Буфер — это амортизирующее устройство, используемое для уменьшения последствий столкновения между транспортными средствами. На рисунке показана упрощённая схема широко распространённого фрикционного буфера. $N$ — пружинная коробка. $C$ и $D$ — два идентичных клина с трапециевидным сечением, расположенные симметрично сверху и снизу. Их левые и правые концы соприкасаются с пластинами $P$ и $Q$ соответственно. Угол между наклонной плоскостью клина и горизонталью равен $\alpha$. $A$ – пружина жёсткостью $k_1$, прикреплённая к $C$ и $D$. $B$ – пружина жёсткостью $k_2$, прикреплённая к $Q$ и внутренней стенке буфера. Вдоль каждой из контактных поверхностей возможно скольжение с коэффициентом трения $\mu$. Важной характеристикой буфера является степень поглощения $\eta$. При её измерении буфер фиксируют и наносят удар по пластине $P$ с силой $F$. Под действием этой силы пружина сжимается, причём работа, совершённая силой до момента наибольшего сжатия пружины равна $W$, а при обратном движении пружины до состояния наименьшего сжатия буфер совершает работу $W'$. Степень поглощения при этом определяется формулой$$\eta=\frac{W-W'}{W}.$$ Считайте известными следующие параметры буфера: жёсткость $k_1=1.2\cdot10^7~\frac{\text{Н}}{\text{м}}$, жёсткость $k_2=1.5\cdot10^6~\frac{\text{Н}}{\text{м}}$, коэффициент трения $\mu=0.25$, угол $\alpha=22^{\circ}$. В начальном состоянии обе пружины слегка сжаты, и сжатие $A$ составляет $x_{10}=1.0\cdot10^{-3}~\text{м}$, а сжатие $B$ – $x_{20}=4.0\cdot10^{-2}~\text{м}$. При ударе пружина $B$ сожмётся ещё максимум на $\Delta x_m=6.3\cdot10^{-2}~\text{м}$. Массой пружины, клиньев и пластин можно пренебречь.
Найдите степень поглощения буфера $\eta$.
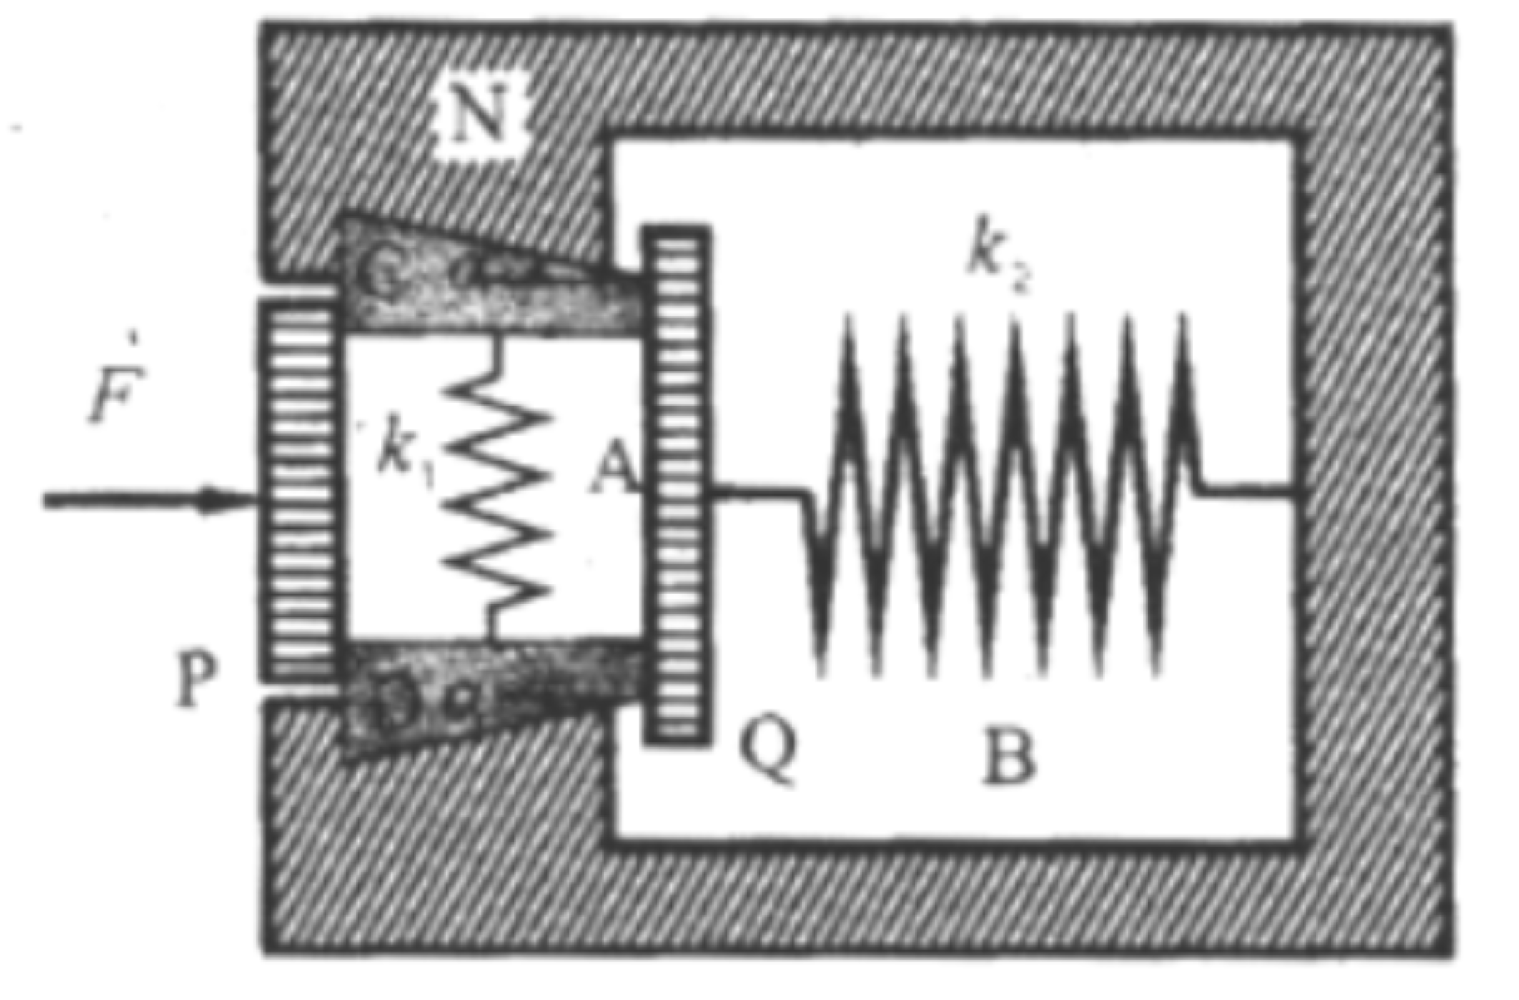
Ответ: \[\eta=74\%.\]
Темы:
T, Механика, Китайские, Пружина, Реальная механическая система, Энергия